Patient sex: M
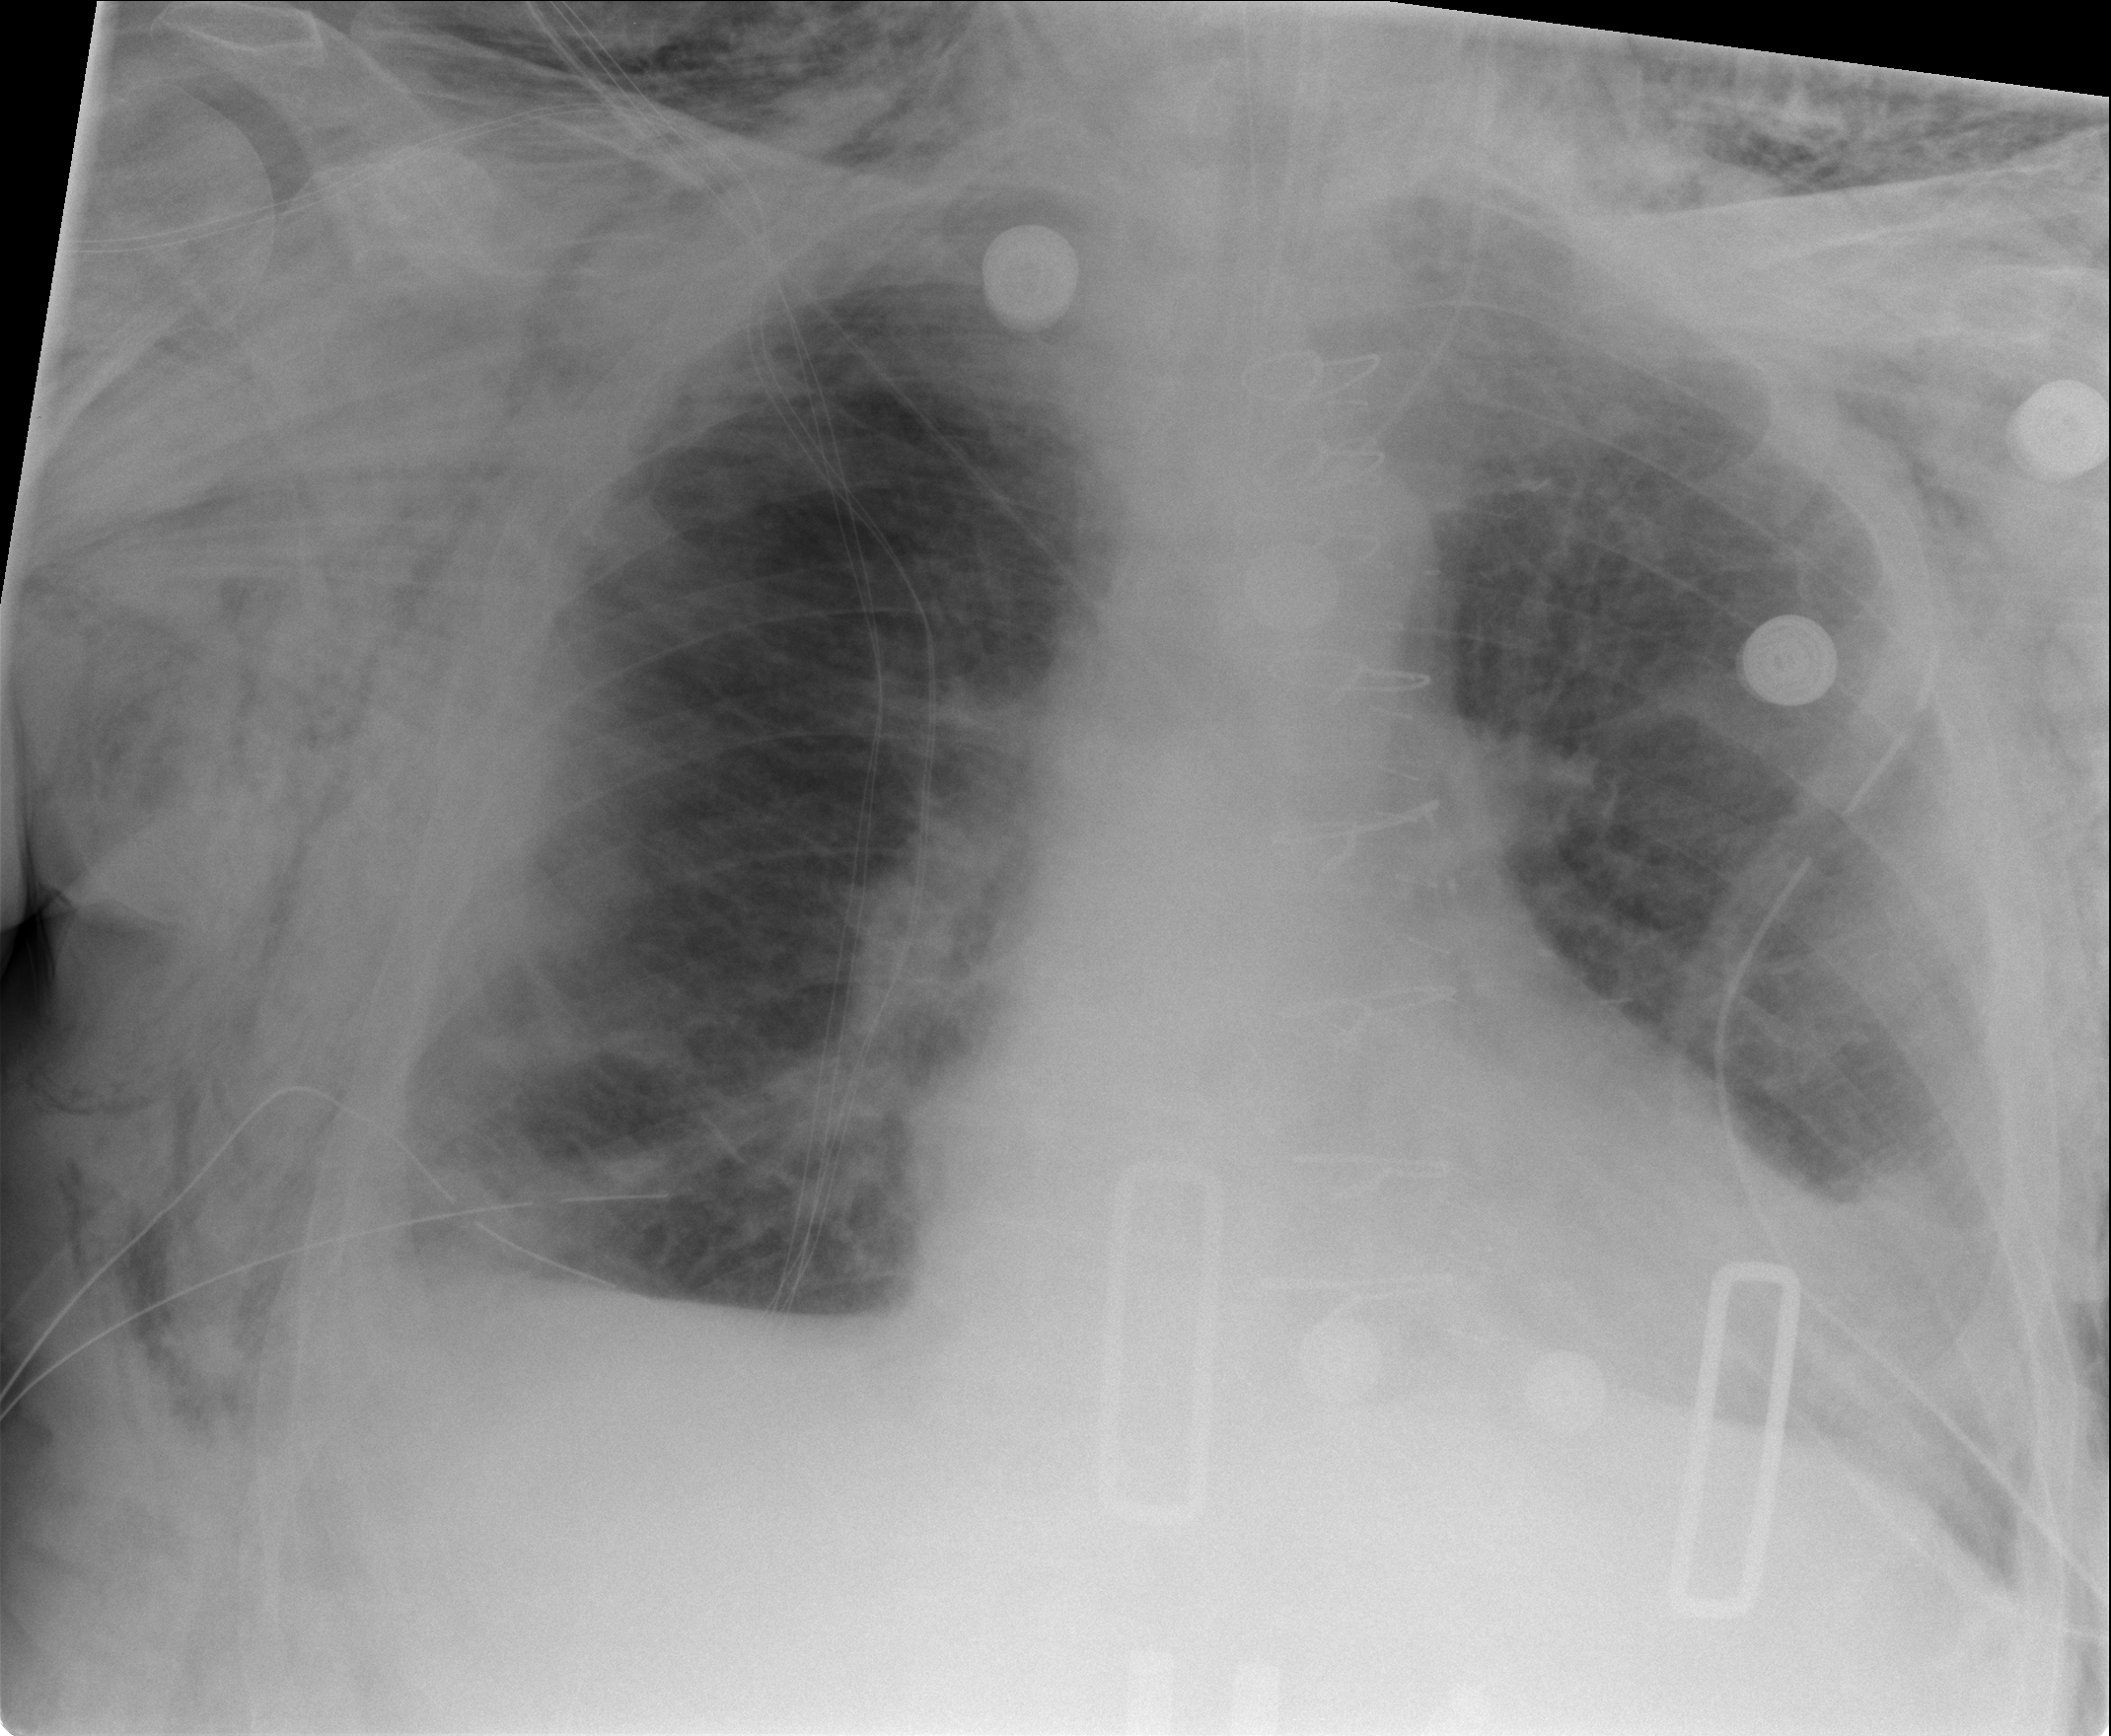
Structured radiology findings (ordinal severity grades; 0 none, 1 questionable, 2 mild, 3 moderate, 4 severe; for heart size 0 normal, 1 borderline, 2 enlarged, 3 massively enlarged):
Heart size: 0
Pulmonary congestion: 2
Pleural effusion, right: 0
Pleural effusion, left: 0
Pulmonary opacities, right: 0
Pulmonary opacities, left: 0
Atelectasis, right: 2
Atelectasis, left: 2